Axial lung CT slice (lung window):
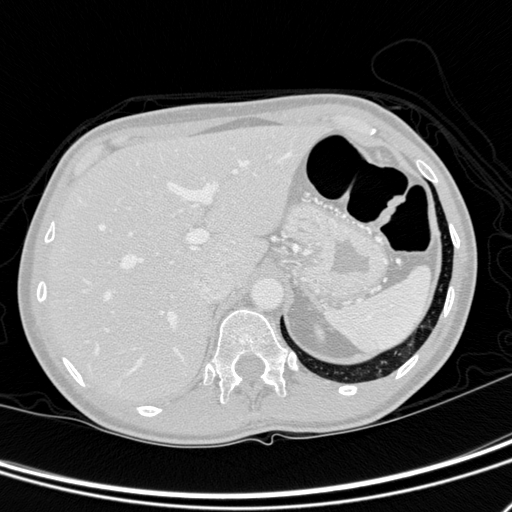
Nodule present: no